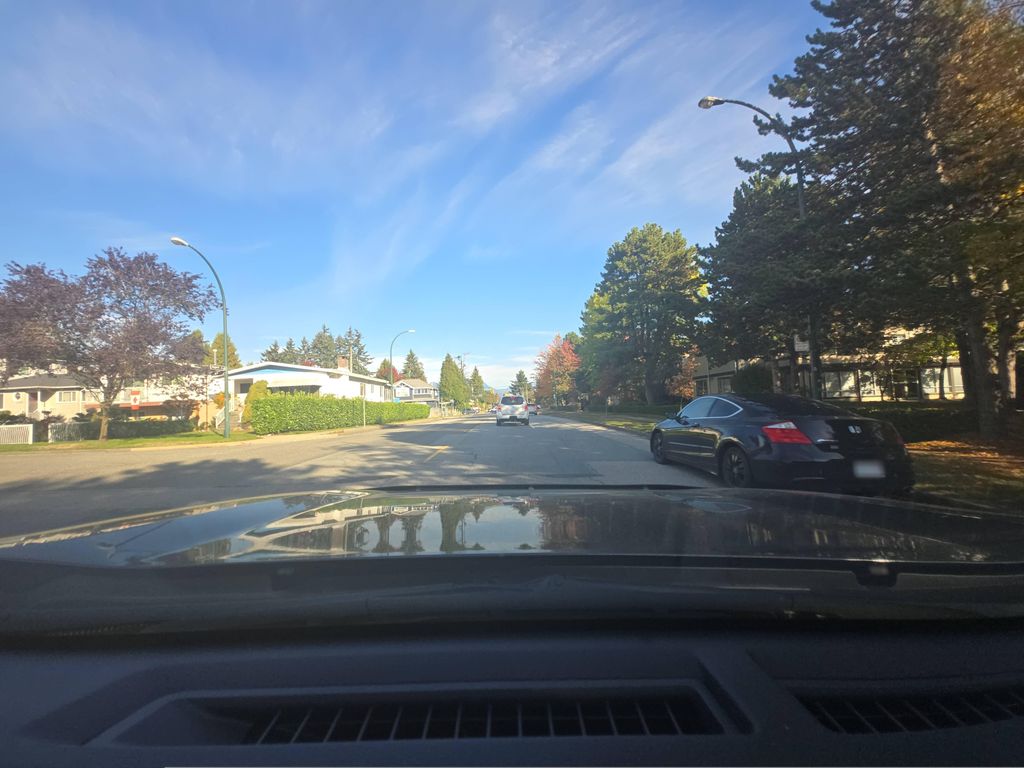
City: vancouver